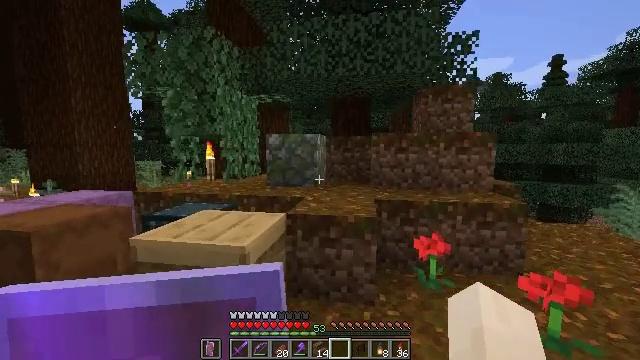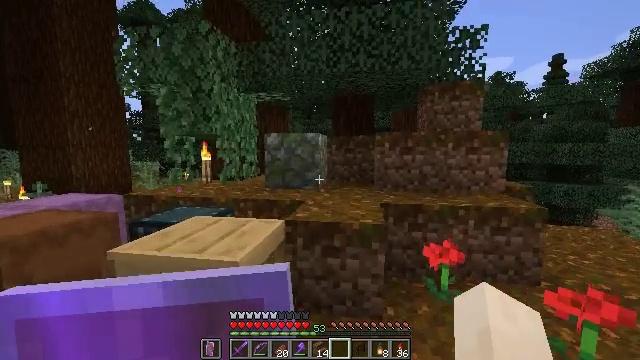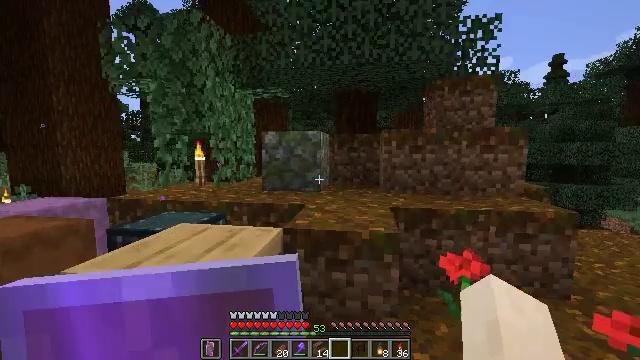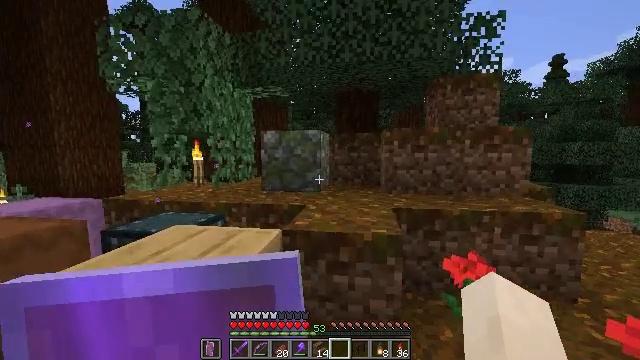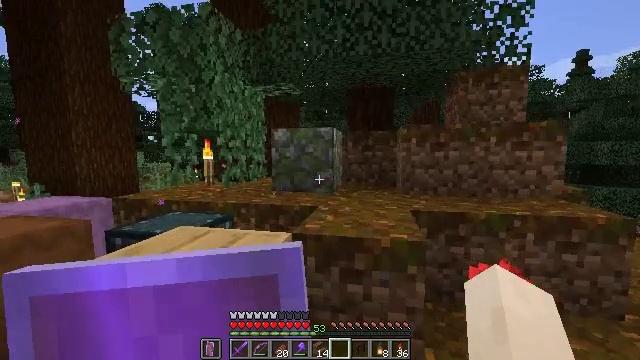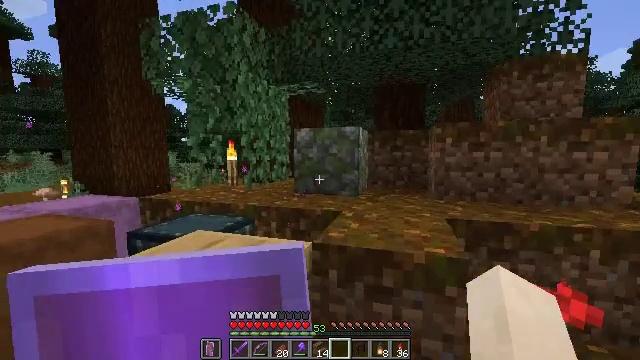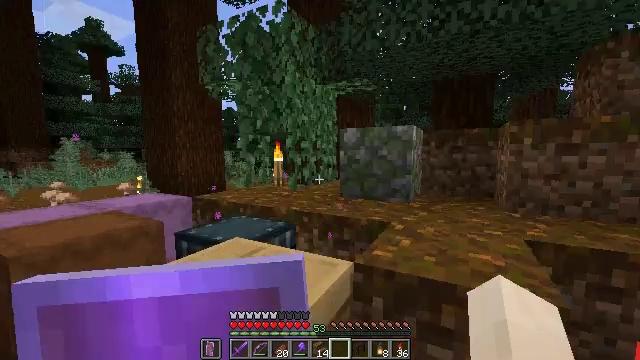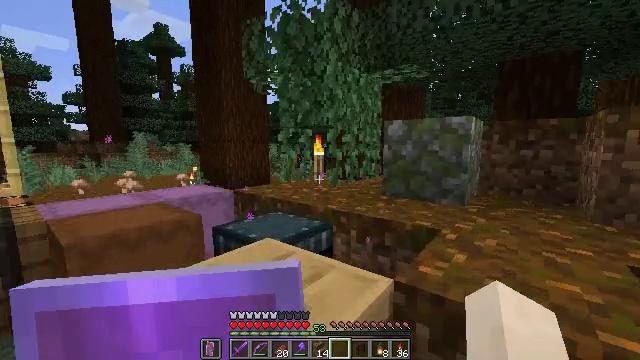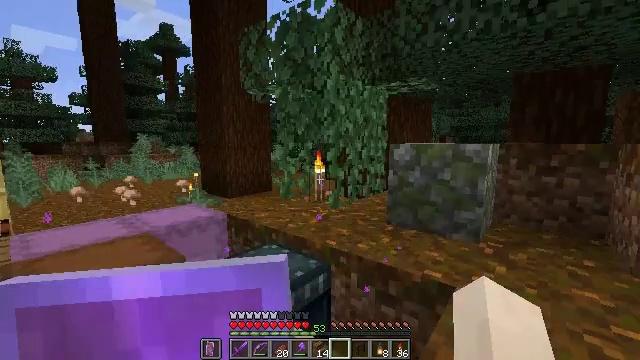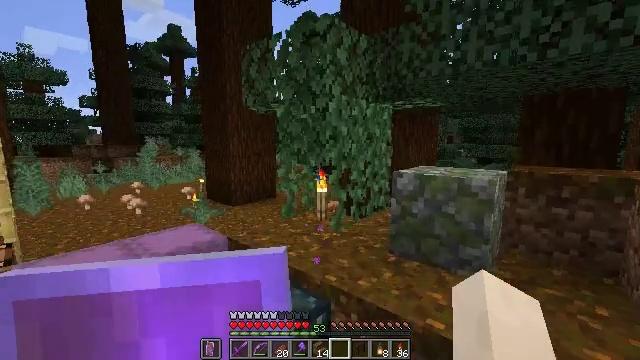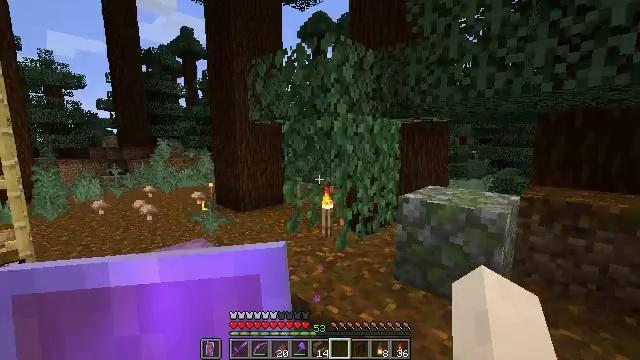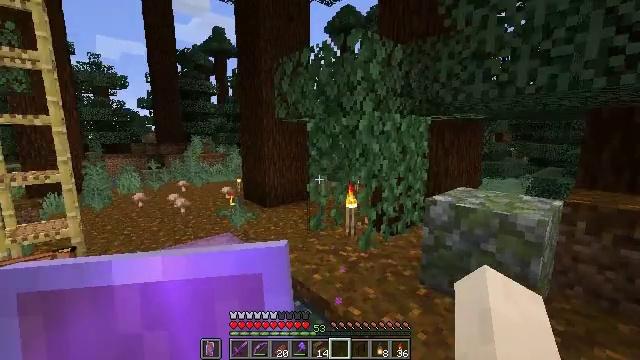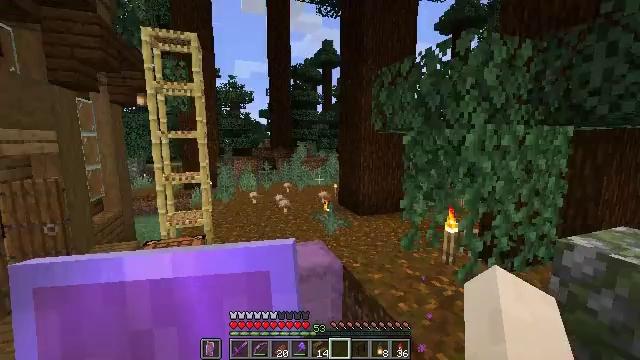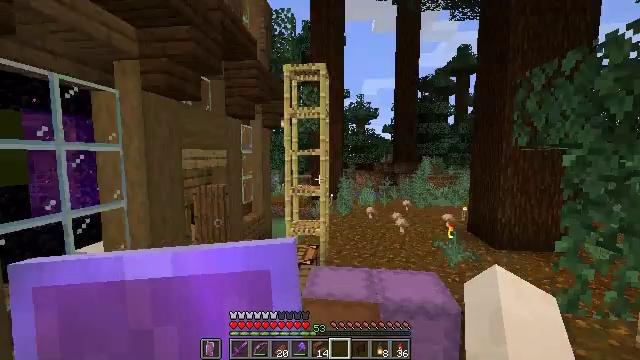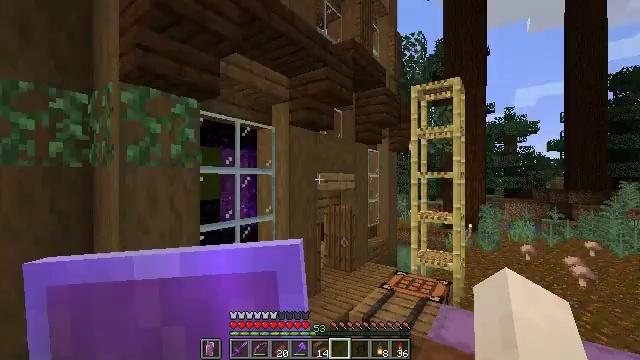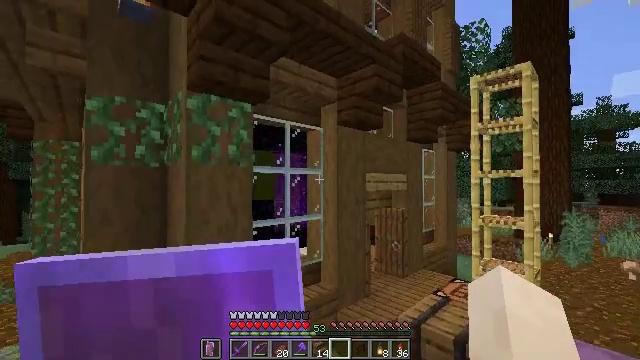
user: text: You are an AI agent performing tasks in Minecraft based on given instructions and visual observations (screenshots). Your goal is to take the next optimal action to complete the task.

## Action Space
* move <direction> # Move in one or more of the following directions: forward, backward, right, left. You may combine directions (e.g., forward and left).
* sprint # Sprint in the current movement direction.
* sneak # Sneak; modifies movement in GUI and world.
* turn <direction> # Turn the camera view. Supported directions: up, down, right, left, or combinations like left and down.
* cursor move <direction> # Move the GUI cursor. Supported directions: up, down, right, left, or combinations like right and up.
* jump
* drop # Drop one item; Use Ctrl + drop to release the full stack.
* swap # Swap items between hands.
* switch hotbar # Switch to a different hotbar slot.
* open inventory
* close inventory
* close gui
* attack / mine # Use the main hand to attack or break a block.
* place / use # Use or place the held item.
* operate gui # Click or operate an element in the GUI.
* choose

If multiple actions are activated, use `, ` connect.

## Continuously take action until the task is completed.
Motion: motion action
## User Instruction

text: Retrieve vines from walls or cliffs.
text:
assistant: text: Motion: move forward
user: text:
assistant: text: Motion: move forward
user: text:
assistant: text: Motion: move forward
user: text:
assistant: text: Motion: move forward, turn left
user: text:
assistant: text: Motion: move forward, turn left
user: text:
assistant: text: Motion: move forward, turn left
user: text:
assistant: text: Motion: move forward, turn left and down
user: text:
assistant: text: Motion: move forward, turn left, jump
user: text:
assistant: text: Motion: move forward, turn left, jump
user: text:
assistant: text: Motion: move forward, turn left, jump
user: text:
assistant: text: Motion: move forward, turn left
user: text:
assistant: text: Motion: move forward, turn left
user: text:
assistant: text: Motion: move forward, turn left and up
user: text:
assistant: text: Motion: move forward, turn left and up
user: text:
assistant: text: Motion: move forward, turn left and up
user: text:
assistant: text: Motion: move forward
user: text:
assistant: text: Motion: move forward
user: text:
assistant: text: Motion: turn left
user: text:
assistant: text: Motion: turn left
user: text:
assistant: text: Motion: no_op
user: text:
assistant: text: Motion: no_op
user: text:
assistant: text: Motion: no_op
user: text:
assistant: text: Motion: no_op
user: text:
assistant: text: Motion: turn left and up
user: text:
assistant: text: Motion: turn left and up
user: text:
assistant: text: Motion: turn left and up
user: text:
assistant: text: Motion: move left
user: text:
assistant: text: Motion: move left
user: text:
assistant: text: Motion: move left
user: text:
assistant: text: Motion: move left